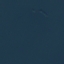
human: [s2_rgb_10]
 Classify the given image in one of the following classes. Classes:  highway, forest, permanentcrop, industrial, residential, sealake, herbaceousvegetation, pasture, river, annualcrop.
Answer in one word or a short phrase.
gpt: SeaLake